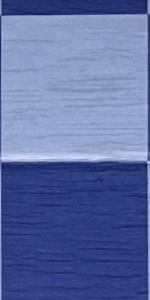
Label: Empty